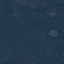
Land use / land cover class: Forest